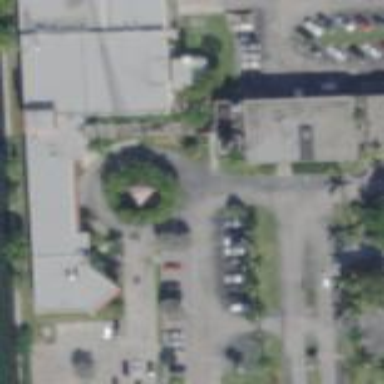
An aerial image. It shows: Television studio building.